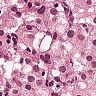
Metastatic tissue present: yes